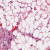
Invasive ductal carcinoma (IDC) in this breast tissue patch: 1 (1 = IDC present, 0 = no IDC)